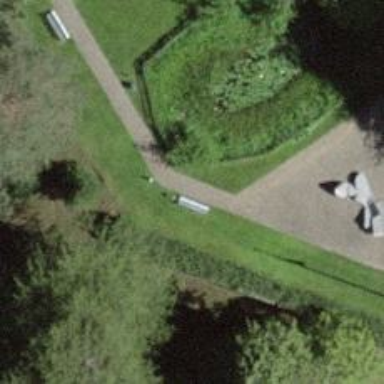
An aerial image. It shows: Bench for seating.